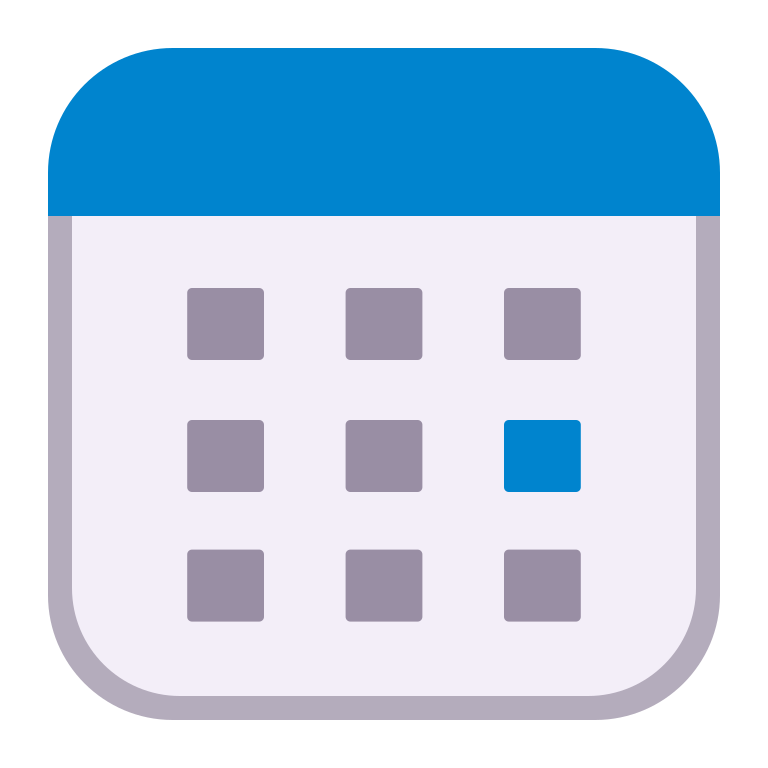
calendar flat